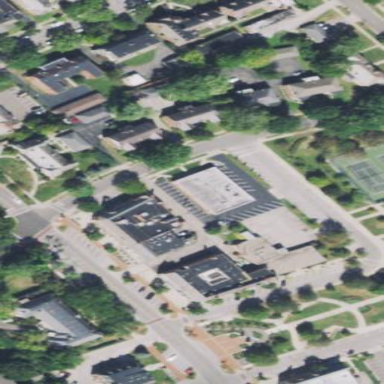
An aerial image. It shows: Sidewalk.